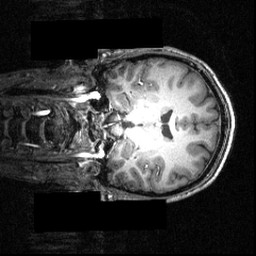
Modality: T1w
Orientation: coronal
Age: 21
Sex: male
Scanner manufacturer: siemens
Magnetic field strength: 3.951 T
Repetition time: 1.5 s
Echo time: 0.00335 s